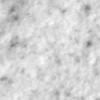
Label: no_change